Question: I am switching from IntelliJ Idea to Eclipse (yea, I know... long story). Seems that I can only debug an application once. After the first time, I try to debug again, I get the error:
'''
Launching <app> has encountered a problem
Cannot connect to VM
Address already in use: JVM_Bind
'''

If I shut down Eclipse and restart I can once again debug the app once. This doesn't affect running.
I have a feeling that a thread in my app isn't shutting down, but don't know a good way to test that and/or completely kill the process w/o shutting down Eclipse each time.
Eclipse Version: 4.2.1 Build id: M20120914-1800 (Juno?)
JRE: 1.6.0_32-b05
NOTE: this is running as "Java Application" and not a "Remote Java Application".
UPDATE: Updated to JDK 1.7x and it seems to be working now...
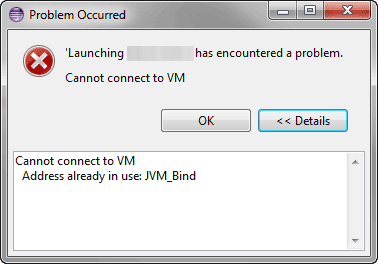
Answer: Upgrading to a JDK 7 seemed to fix this issue...